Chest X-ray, PA view. Patient: 41 years old, sex F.
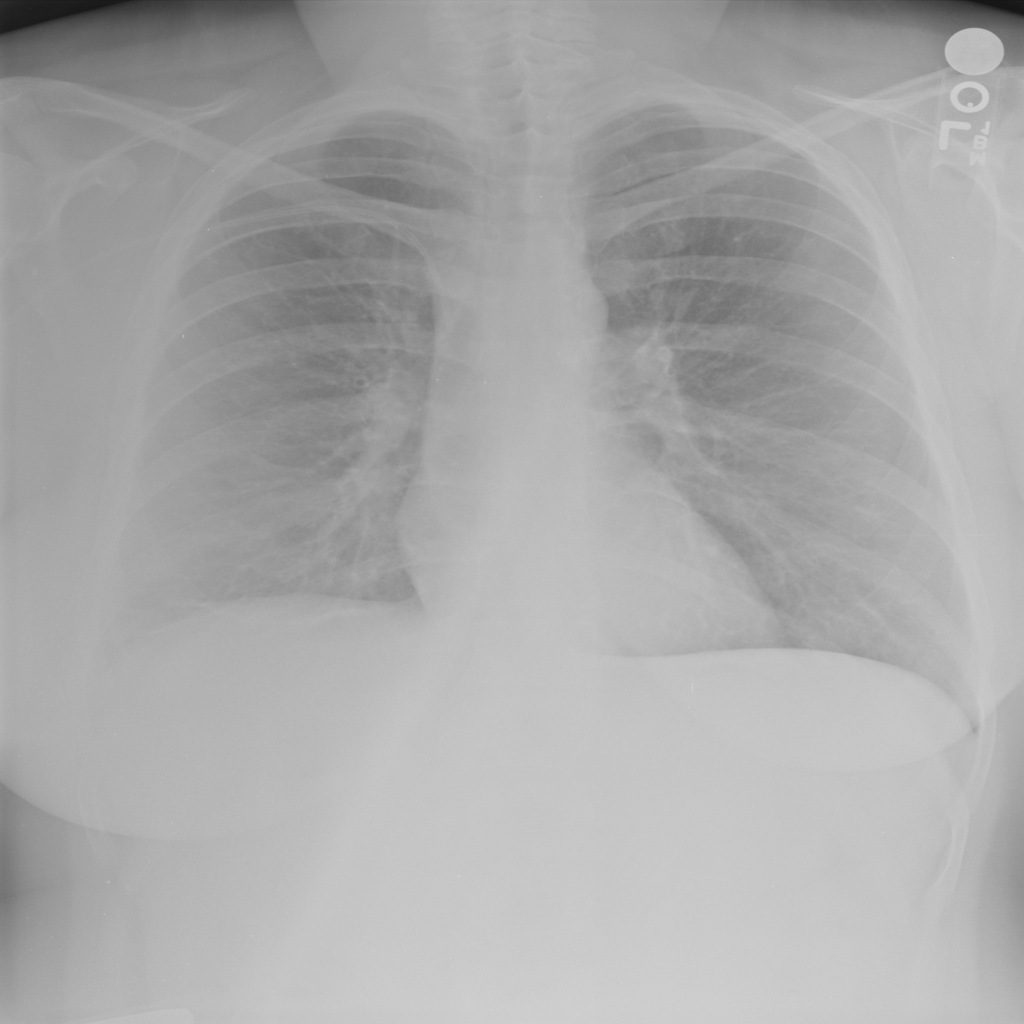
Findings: No Finding